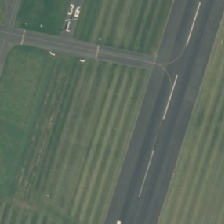
Land cover: urban_parkland